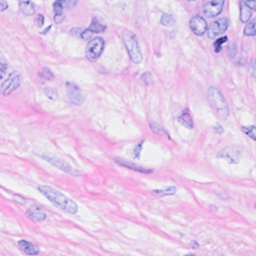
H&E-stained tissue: Breast